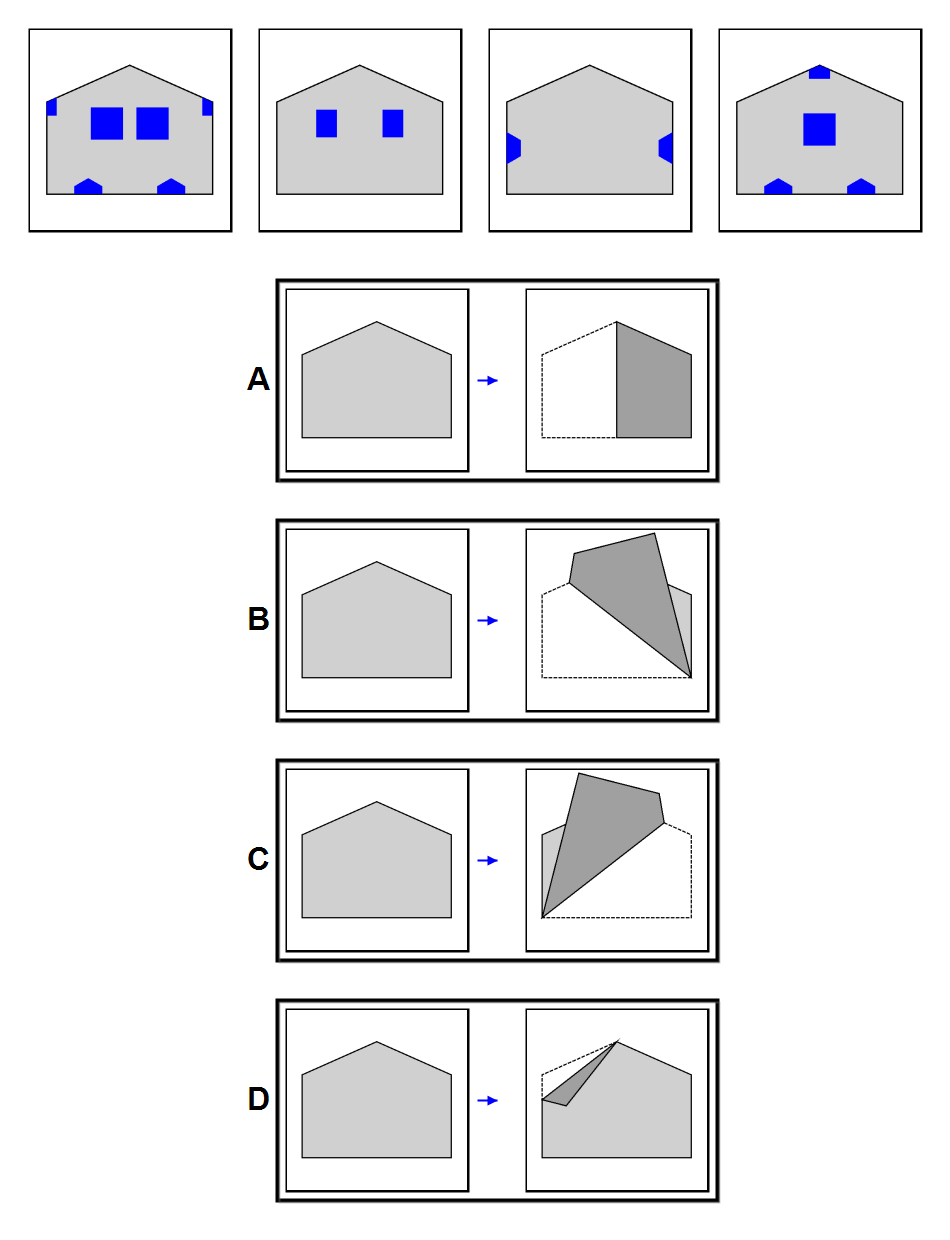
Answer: A